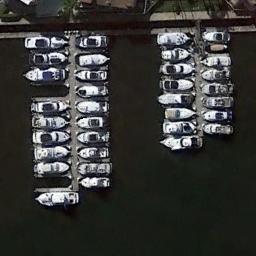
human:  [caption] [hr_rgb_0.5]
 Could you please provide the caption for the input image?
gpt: Many yachts moored neatly on the sea side of the harbor .

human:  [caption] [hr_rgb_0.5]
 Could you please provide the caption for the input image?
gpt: There are numerous ships of different shapes and sizes in the harbor .

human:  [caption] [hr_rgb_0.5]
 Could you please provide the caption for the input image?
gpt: There are few ships in the harbor .

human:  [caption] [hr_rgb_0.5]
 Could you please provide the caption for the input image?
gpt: The harbor has lots of neatly docked boats and the color of the waters is dark green .

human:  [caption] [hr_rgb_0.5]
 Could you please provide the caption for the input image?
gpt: There are some ships docked neatly at the harbor .